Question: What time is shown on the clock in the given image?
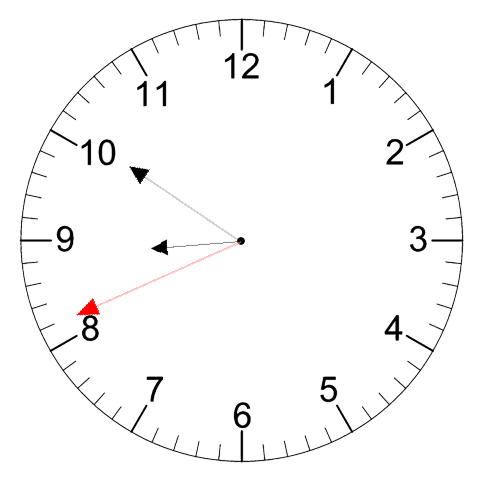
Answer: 08:50:41